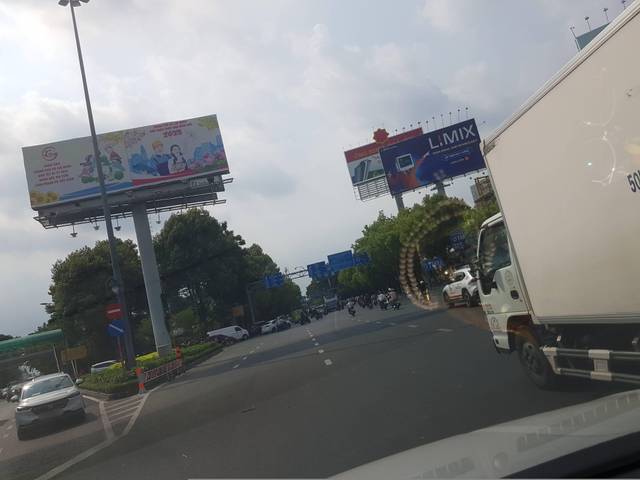
Region: Vietnam
Coordinates: 10.8, 106.668